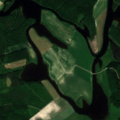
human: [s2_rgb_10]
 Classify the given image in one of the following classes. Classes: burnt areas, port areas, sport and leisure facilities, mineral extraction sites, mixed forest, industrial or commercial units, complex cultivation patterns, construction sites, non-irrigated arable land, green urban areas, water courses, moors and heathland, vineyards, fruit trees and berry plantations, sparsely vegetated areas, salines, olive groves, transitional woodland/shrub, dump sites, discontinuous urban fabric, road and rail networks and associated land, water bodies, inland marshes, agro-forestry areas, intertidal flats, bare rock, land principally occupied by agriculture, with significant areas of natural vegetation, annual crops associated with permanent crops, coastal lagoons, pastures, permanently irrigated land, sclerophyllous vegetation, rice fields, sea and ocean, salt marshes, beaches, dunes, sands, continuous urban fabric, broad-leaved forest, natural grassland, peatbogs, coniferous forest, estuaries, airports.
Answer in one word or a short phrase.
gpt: non-irrigated arable land, land principally occupied by agriculture, with significant areas of natural vegetation, broad-leaved forest, mixed forest, water bodies